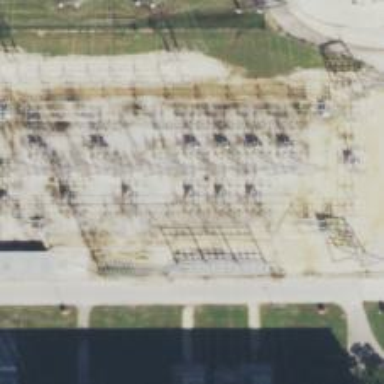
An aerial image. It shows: Switch for power supply.